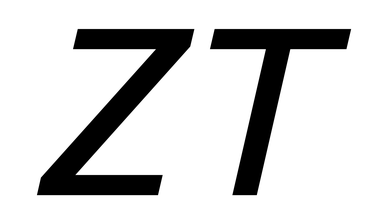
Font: InstrumentSans-Italic_Medium_Italic